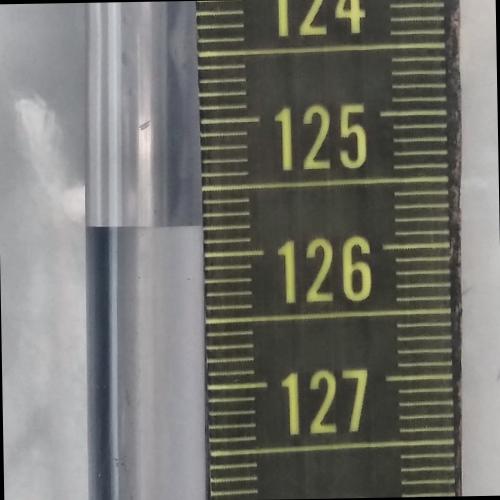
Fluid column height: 125.8 cm